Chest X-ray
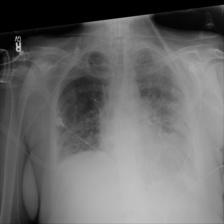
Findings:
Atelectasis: negative
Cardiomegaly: negative
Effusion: positive
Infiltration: negative
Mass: negative
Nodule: negative
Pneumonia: negative
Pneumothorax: negative
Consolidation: negative
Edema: negative
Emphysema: negative
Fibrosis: negative
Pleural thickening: negative
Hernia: negative